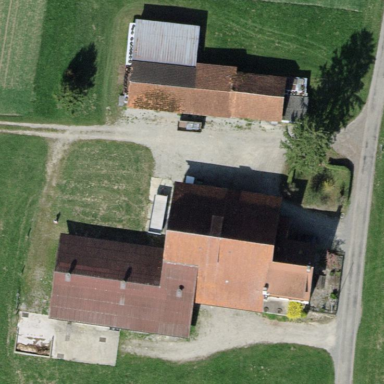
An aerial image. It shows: Farmyard area.